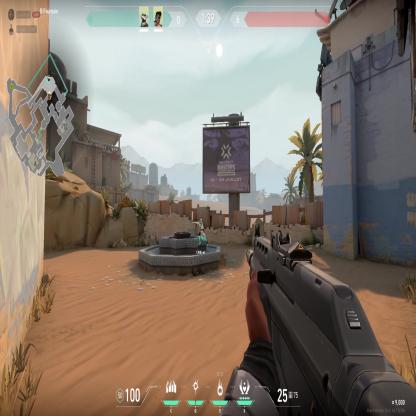
Label: teammate